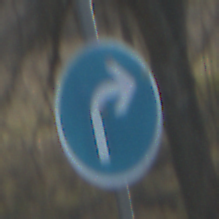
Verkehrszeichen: VorgeschriebeneFahrtrichtungRechts
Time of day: MorningAfternoon
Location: Outdoor (Nature)
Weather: Clear
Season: NotSpecified
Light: Natural